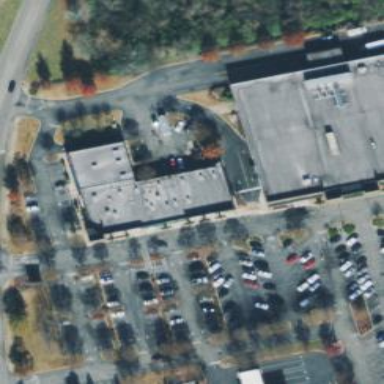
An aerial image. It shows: Commercial building.